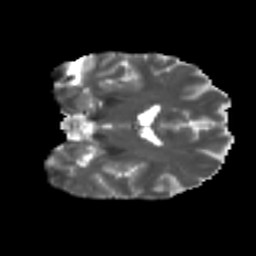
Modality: T2w
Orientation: coronal
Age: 32
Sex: male
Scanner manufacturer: ge
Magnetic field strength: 3 T
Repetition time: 7.8 s
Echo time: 0.0608 s